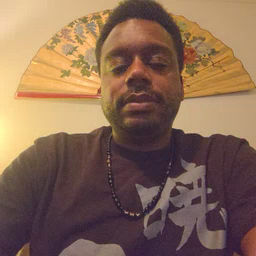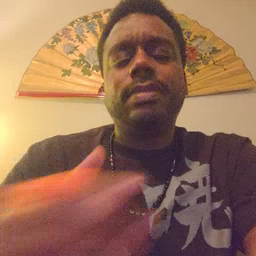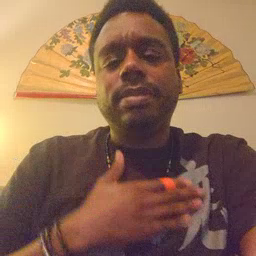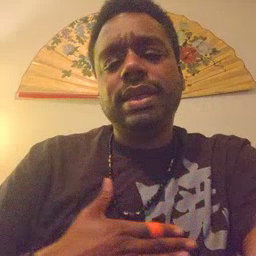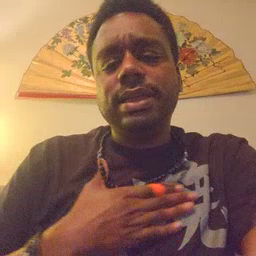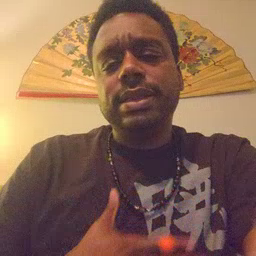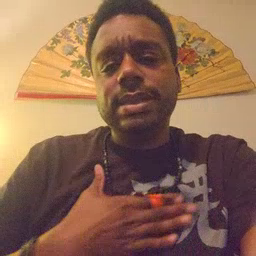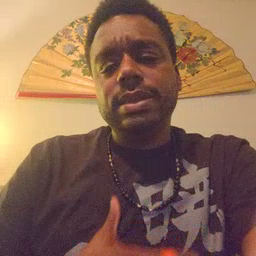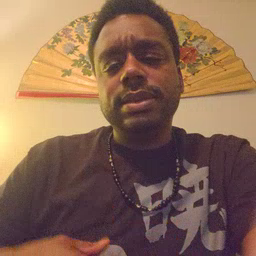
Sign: please